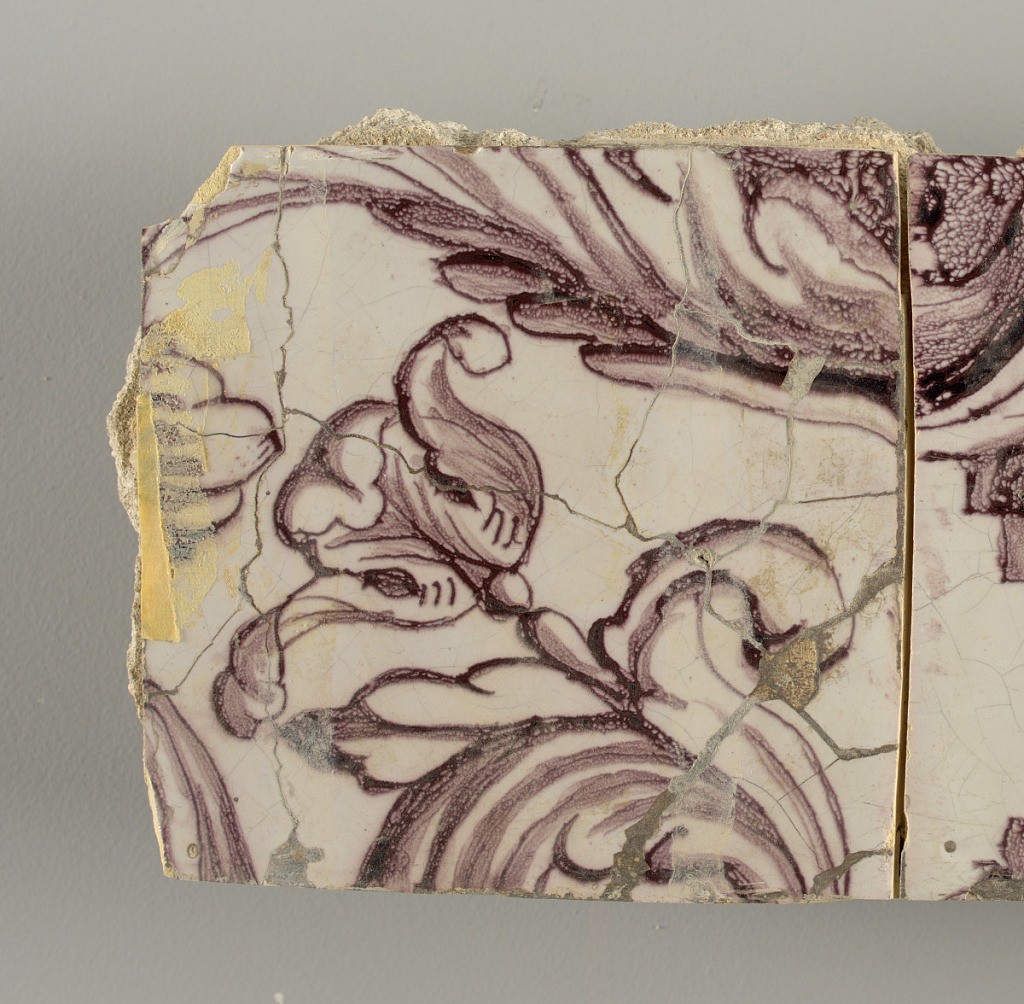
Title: Tile wall facing
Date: ca. 1725
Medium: Tin-glazed earthenware, underglaze
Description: Horizontal rectangle.  Thirty tiles wide and twenty-three tiles high with opening for fireplace eleven tiles wide and ten high.  Foliage arabesques disposed about three vertical axes from which are emphazised by urns at center and right, and at left by the figure of a standing woman carrying an infant on her arm and accompanied by two children.